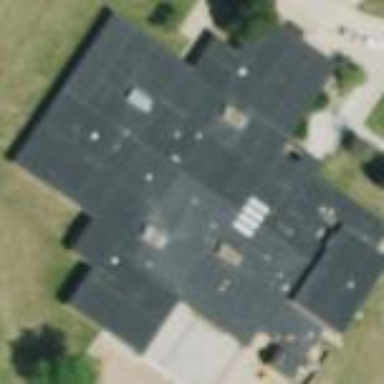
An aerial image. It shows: School building with school amenities.